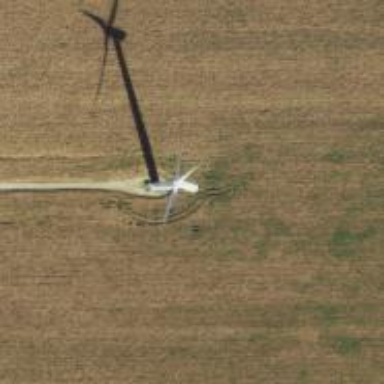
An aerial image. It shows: Wind generator with horizontal axis. The generator is wind turbine.